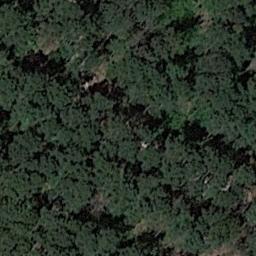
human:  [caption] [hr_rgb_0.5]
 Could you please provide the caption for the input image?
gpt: Many green trees are in a forest .

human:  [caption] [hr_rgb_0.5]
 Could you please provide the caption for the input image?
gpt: The forest is full of green trees .

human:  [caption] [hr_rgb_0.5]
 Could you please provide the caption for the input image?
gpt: This is a dense forest .

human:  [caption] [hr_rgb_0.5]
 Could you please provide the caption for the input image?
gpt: The forest has a lot of well-arranged green trees .

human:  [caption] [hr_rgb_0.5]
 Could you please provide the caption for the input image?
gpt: A dense forest with many green trees .